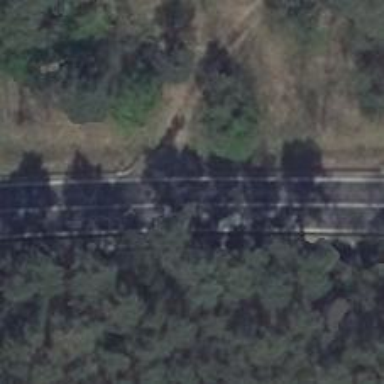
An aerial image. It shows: Secondary road with asphalt surface.